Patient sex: M
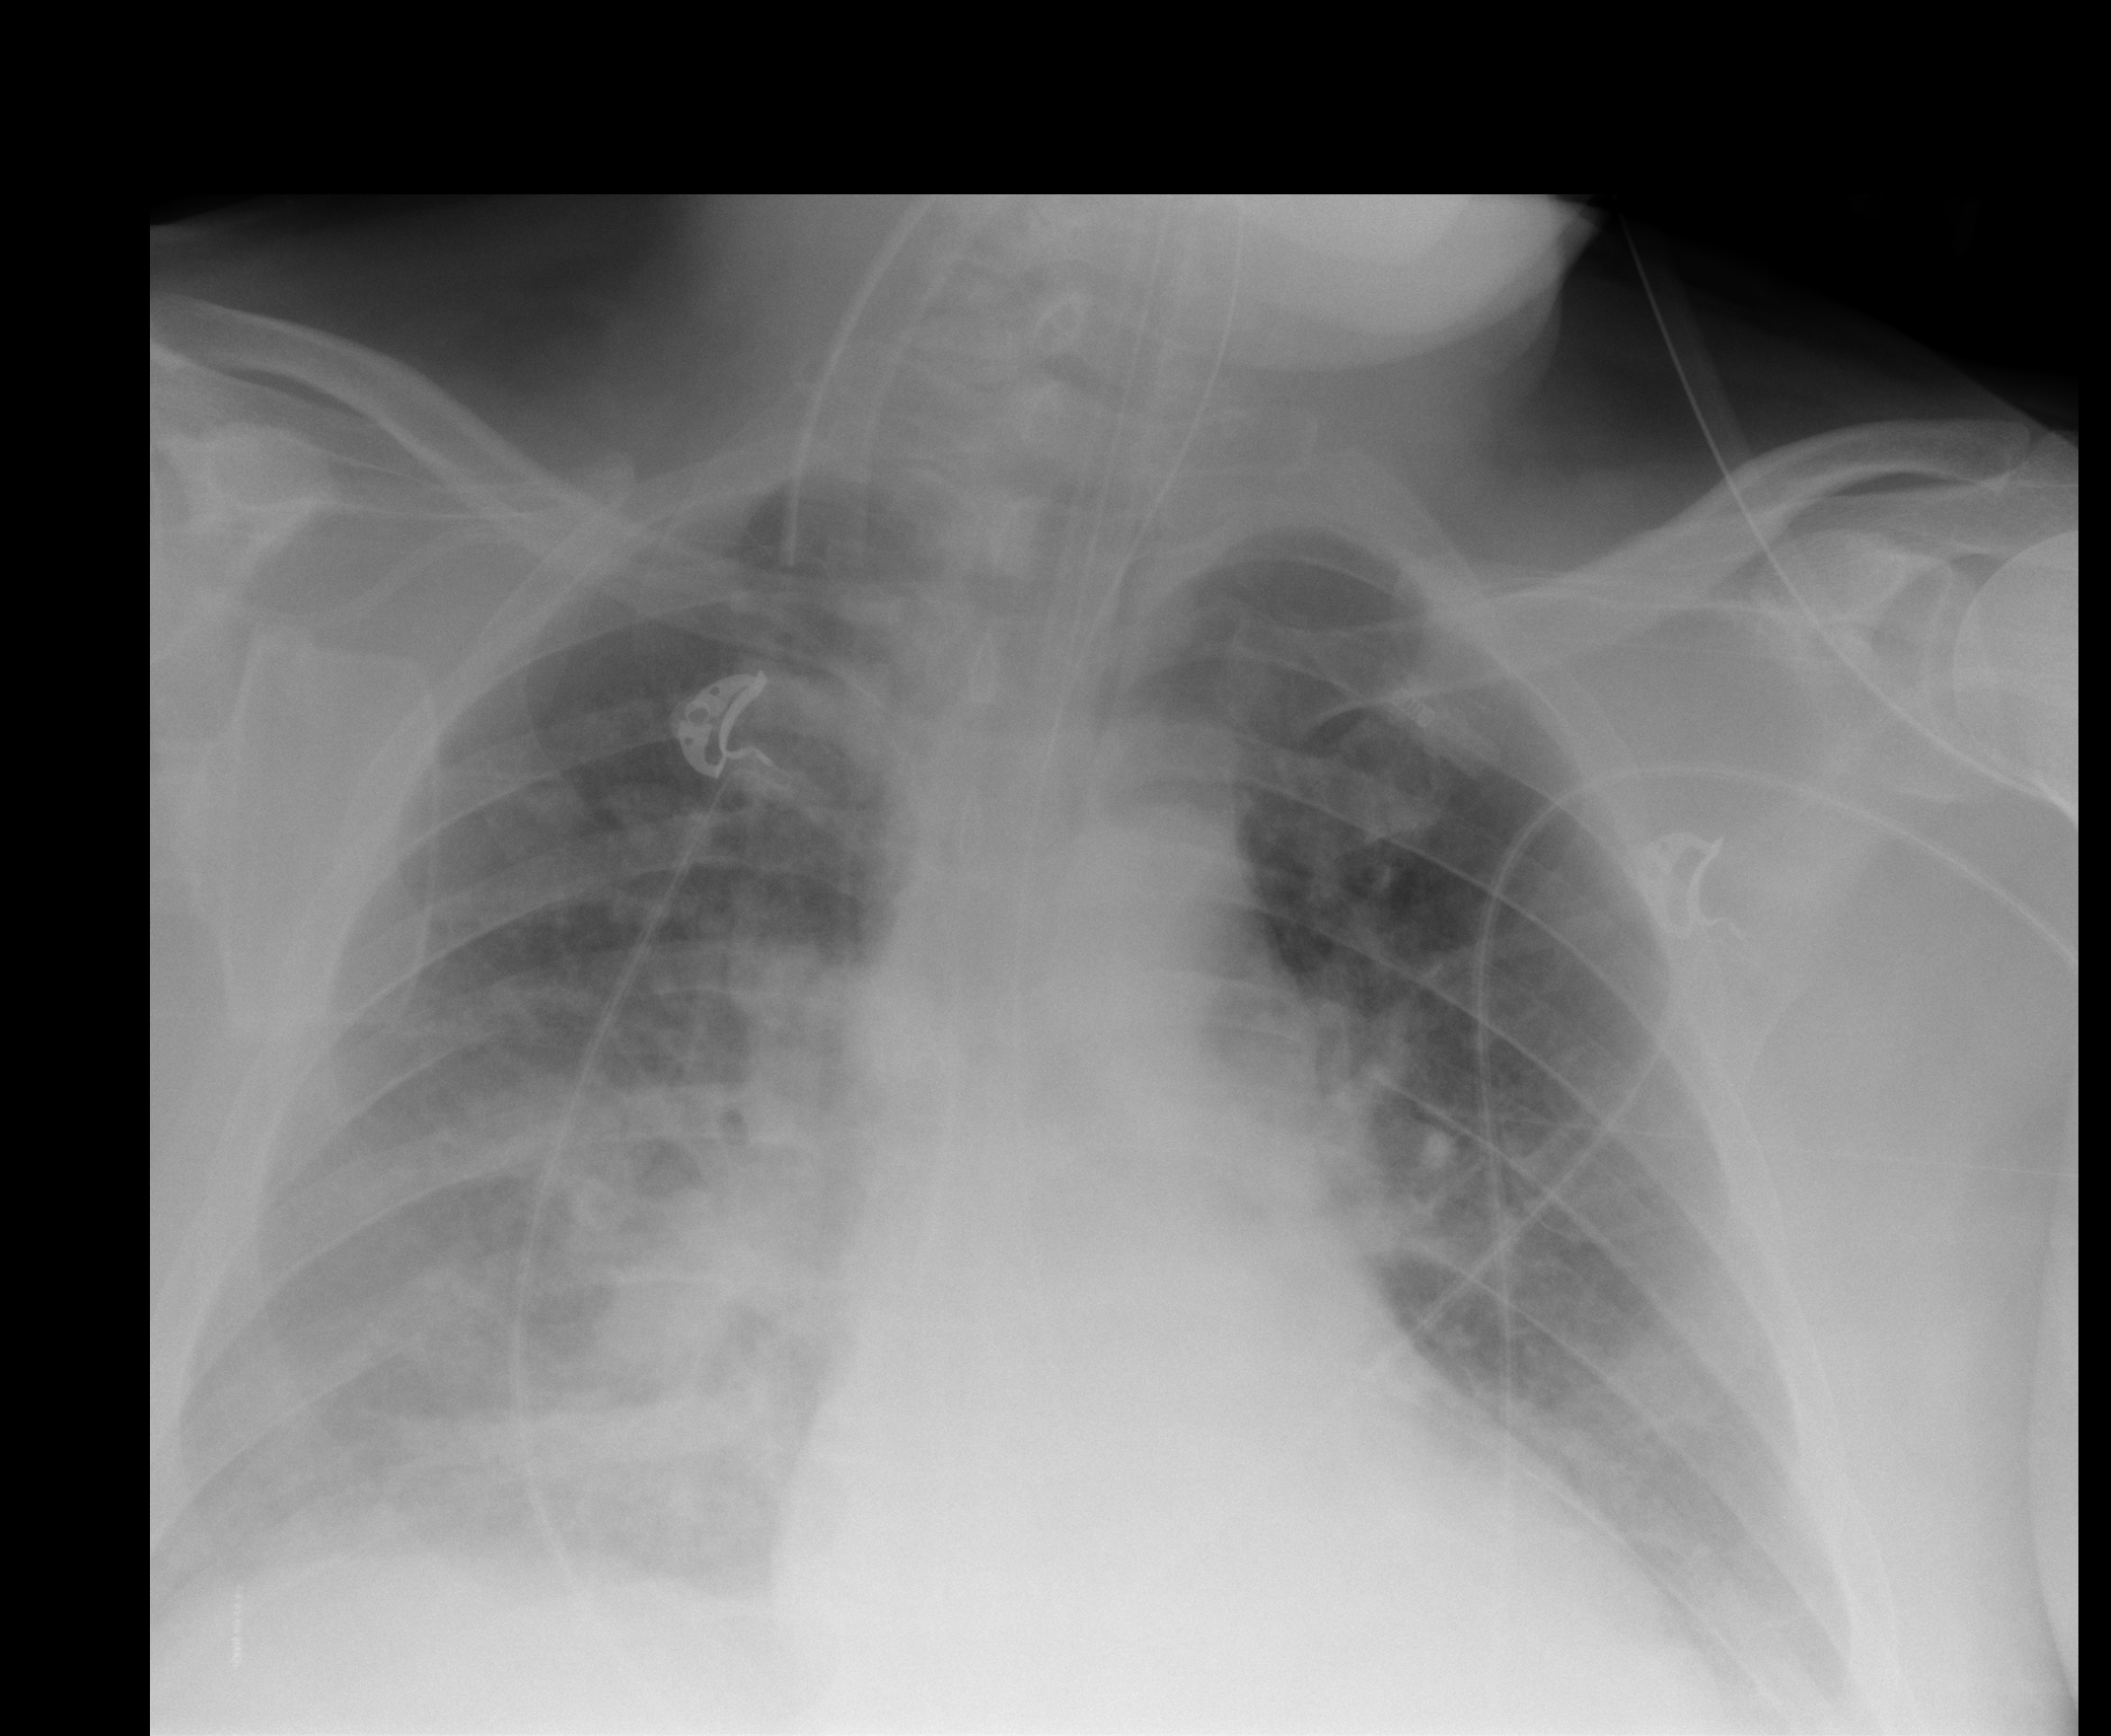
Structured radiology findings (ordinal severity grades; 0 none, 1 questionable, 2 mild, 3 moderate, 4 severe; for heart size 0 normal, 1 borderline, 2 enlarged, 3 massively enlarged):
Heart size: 1
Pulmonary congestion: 2
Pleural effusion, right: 2
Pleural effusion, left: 2
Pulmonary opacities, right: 2
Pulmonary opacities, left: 2
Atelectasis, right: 2
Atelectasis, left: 2